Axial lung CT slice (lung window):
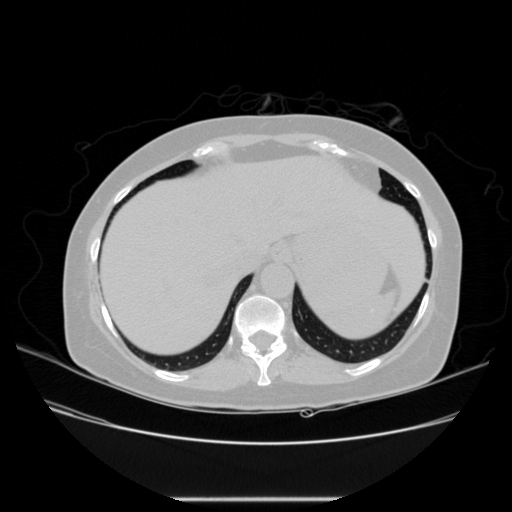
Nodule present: no